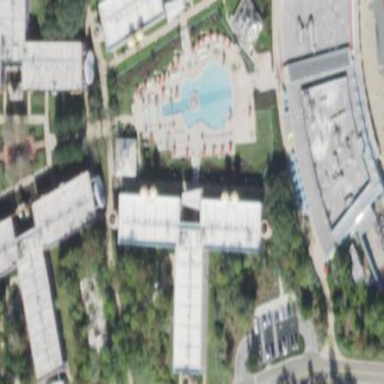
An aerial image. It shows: Hotel building.